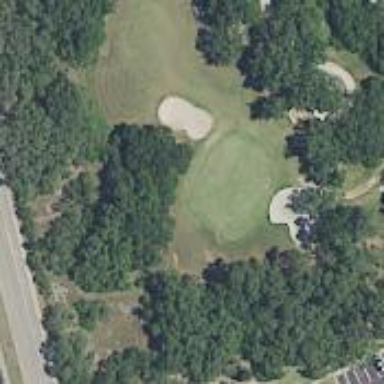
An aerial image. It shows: View of golf hole.